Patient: sex M, age 31
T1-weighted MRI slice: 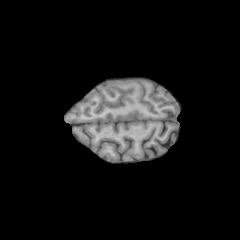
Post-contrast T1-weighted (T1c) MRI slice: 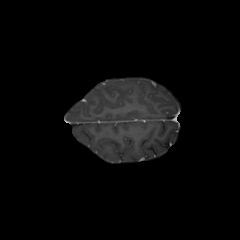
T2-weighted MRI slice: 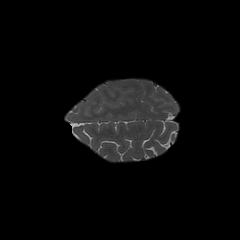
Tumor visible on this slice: no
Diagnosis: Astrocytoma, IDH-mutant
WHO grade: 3